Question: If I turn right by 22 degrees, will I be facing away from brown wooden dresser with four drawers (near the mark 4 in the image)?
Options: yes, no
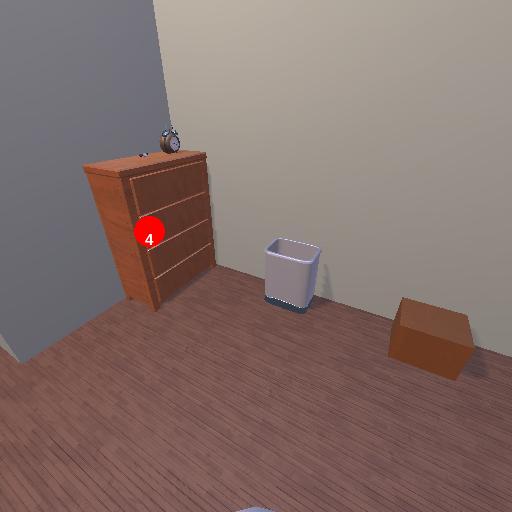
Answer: yes